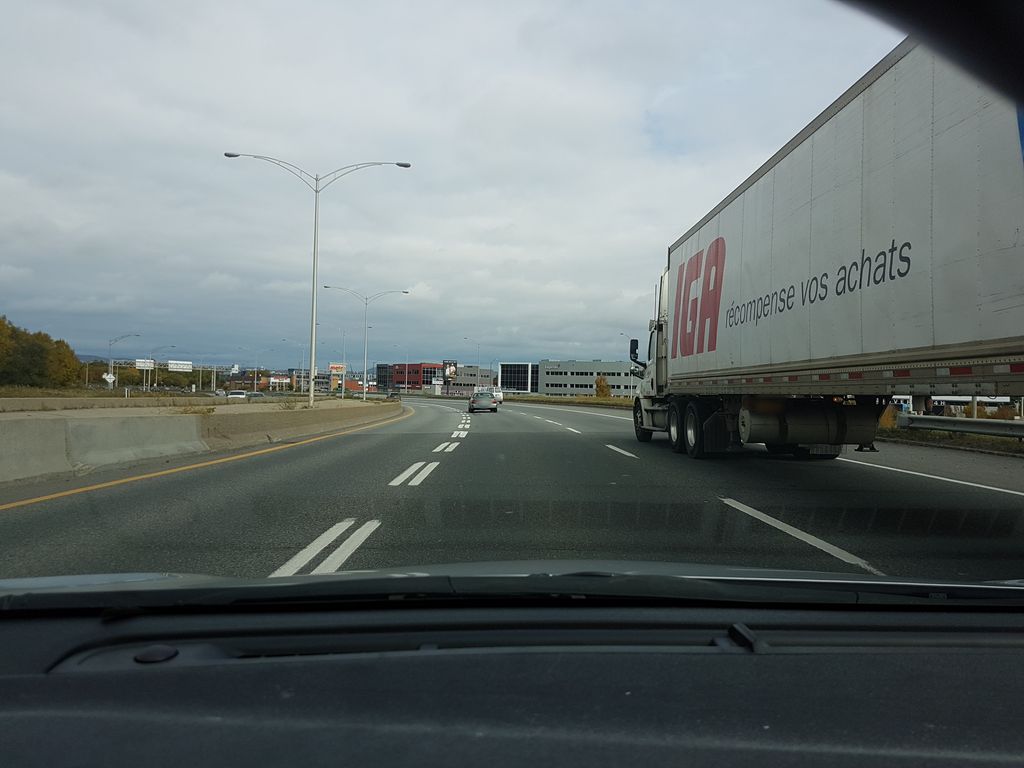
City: quebec_city